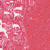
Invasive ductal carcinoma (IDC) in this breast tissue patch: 0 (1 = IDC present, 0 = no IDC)